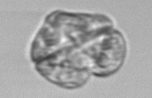
Label: Karenia